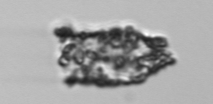
Label: Tintinnopsis